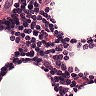
Metastatic tissue present: no